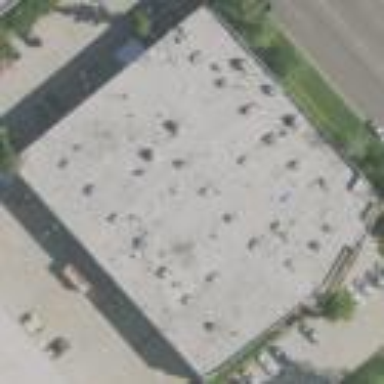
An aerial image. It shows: Warehouse building.